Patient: sex M, age 43
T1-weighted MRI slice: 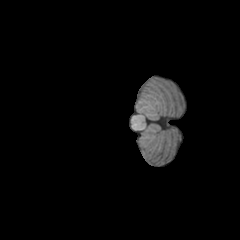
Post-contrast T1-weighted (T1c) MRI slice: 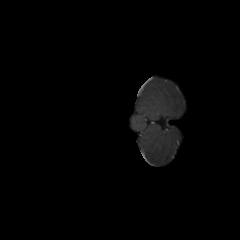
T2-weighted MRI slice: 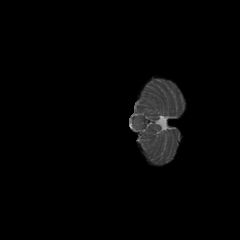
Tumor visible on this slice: no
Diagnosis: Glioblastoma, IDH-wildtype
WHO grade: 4